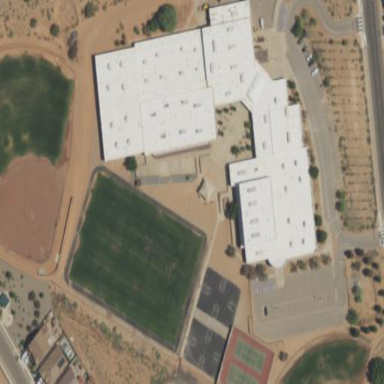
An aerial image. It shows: School.